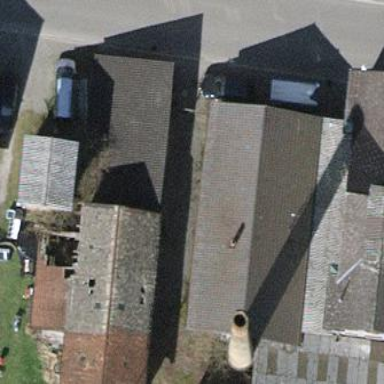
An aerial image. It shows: Gabled building.